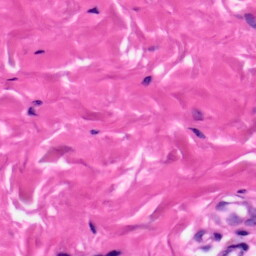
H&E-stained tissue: Skin